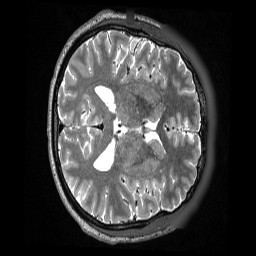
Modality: T2w
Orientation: axial
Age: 53
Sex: female